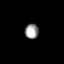
Tissue: prostate
Cell type: Fibroblasts
Senescence score: 0.7065
Nuclear area (px): 208
Mean DAPI intensity: 147.933